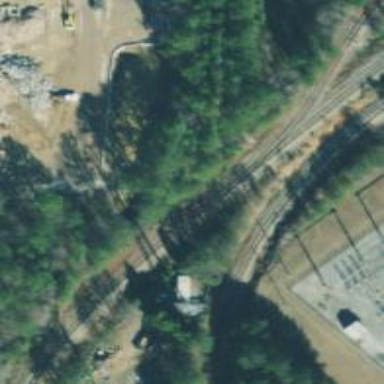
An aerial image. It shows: Railway spur junction.